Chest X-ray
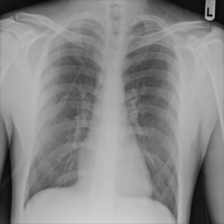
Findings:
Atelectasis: negative
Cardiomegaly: negative
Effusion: negative
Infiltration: negative
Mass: negative
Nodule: negative
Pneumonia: negative
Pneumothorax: positive
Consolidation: negative
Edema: negative
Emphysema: negative
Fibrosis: negative
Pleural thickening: negative
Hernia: negative